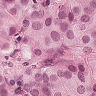
Metastatic tissue present: yes